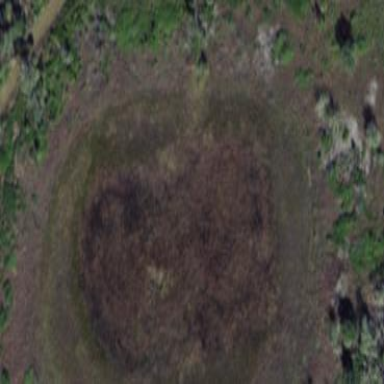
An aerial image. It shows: Marshy wetland area.